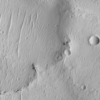
Label: not_dusty